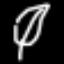
Label: leaf